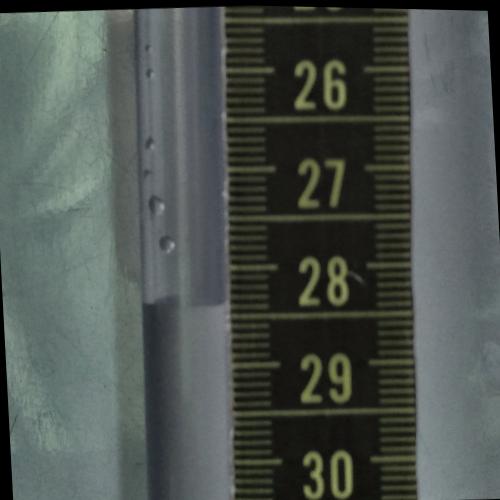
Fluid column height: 28.4 cm